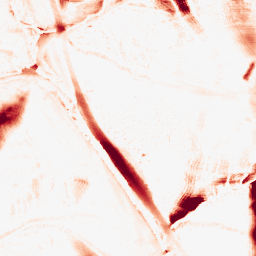
Category: morphological
Decomposition family: morphological_ellipse
Decomposition parameters: operation: opening
width: 20
height: 50
Upsampling method: lanczos
Upsampling parameters: scale: 4
Upsampling scale: 4